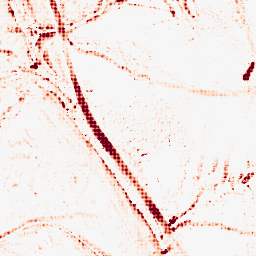
Category: morphological
Decomposition family: morphological_ellipse
Decomposition parameters: operation: opening
width: 10
height: 10
Upsampling method: sinc_blackman
Upsampling parameters: scale: 4
kernel_size: 4
Upsampling scale: 4